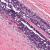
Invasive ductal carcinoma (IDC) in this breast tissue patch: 0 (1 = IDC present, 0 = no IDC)